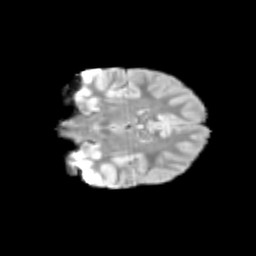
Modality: T2w
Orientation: coronal
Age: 10
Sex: female
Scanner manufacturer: siemens
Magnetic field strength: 3 T
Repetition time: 3.8 s
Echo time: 0.07 s